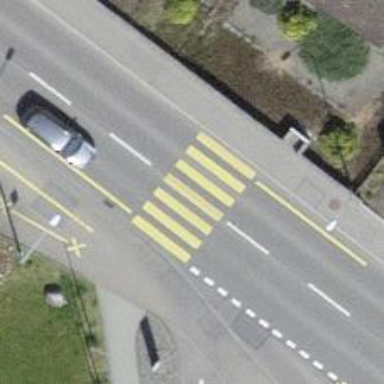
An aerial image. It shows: Pedestrian crossing with zebra markings on the footway.